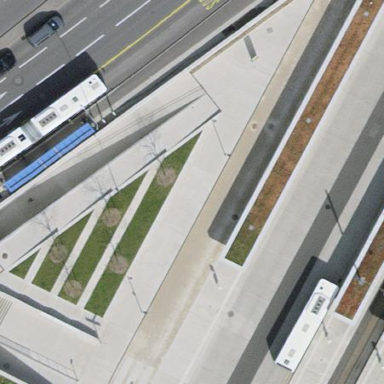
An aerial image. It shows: Platform for public transport with concrete surface.